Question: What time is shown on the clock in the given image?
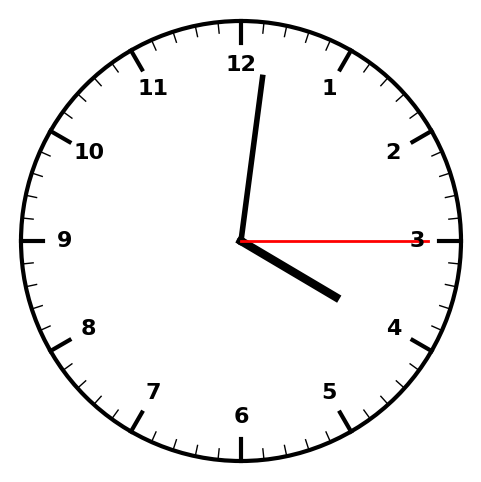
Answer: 04:01:15